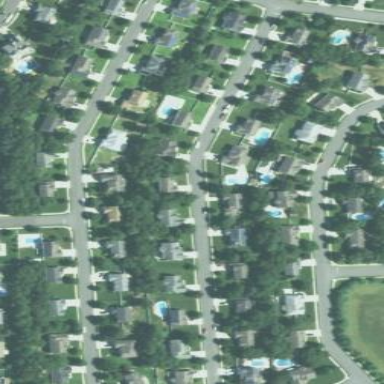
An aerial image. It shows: This residential area consists of single-family homes.